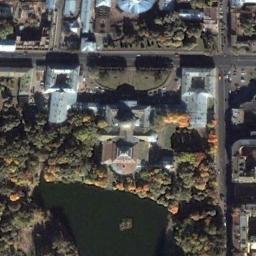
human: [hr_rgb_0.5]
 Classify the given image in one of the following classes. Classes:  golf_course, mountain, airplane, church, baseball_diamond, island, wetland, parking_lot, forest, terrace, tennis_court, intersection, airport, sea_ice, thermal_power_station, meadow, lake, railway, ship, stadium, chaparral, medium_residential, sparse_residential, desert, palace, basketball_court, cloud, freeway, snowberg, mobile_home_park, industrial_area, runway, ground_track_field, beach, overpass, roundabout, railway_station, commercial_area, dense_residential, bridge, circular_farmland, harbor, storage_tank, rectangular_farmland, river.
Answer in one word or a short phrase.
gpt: palace